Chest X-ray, PA view. Patient: 25 years old, sex F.
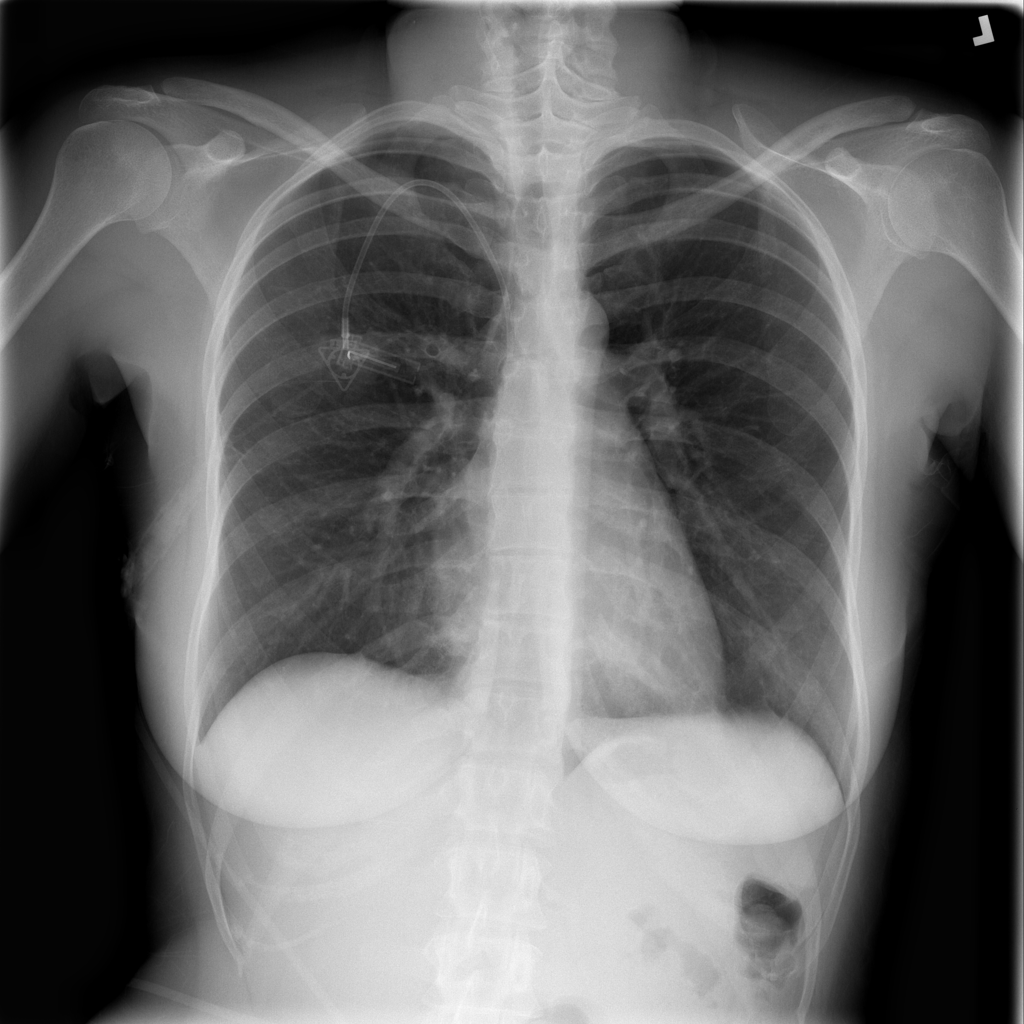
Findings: No Finding